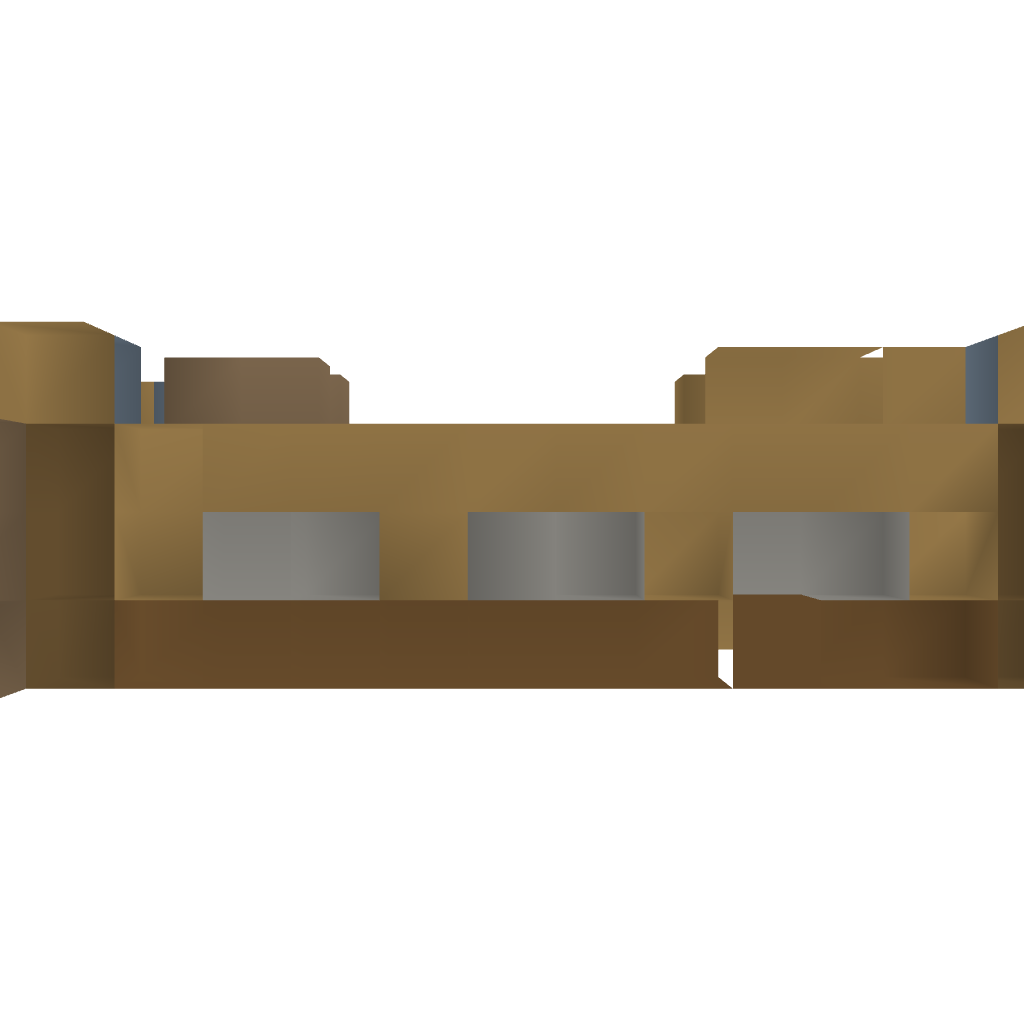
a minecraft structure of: My little cottage